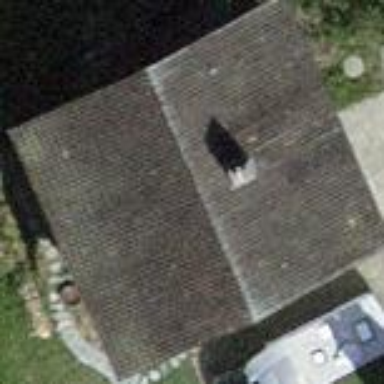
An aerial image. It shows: Building with tiled roof.